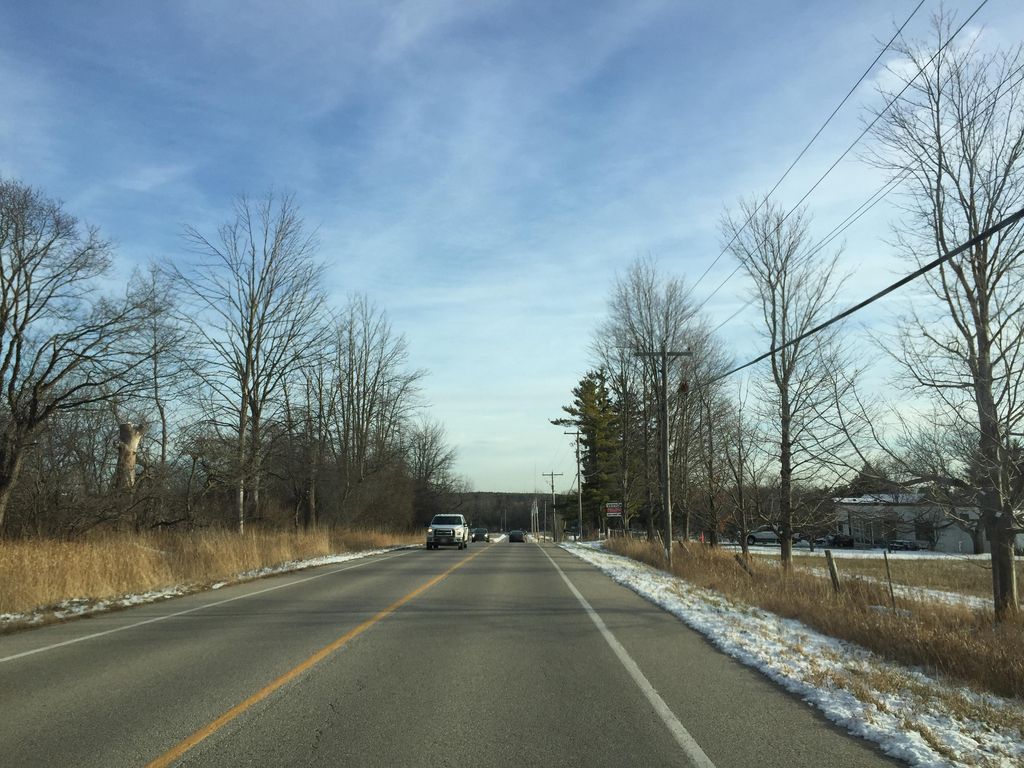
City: kitchener-waterloo